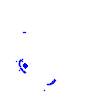
Particle: pion